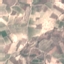
Land use / land cover: PermanentCrop